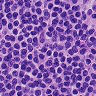
Metastatic tissue present: no